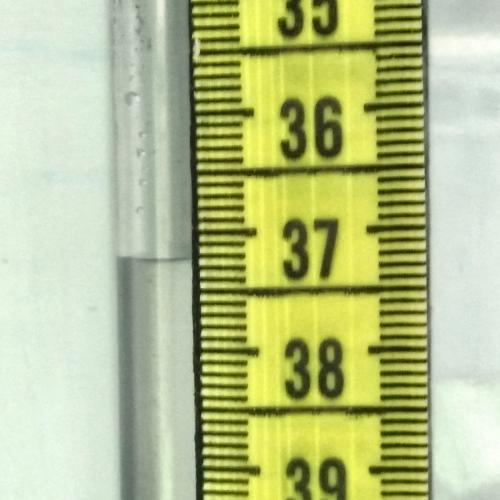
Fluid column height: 37.2 cm